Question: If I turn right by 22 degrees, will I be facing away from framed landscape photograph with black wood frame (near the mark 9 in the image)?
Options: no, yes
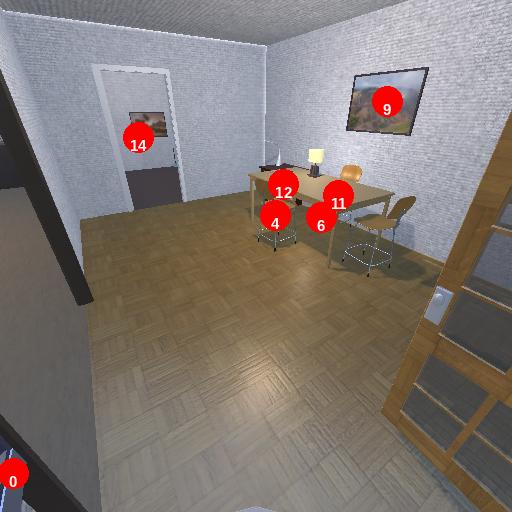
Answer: no